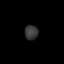
Tissue: lung
Cell type: Endothelial cells
Senescence score: 0.2098
Nuclear area (px): 191
Mean DAPI intensity: 56.241